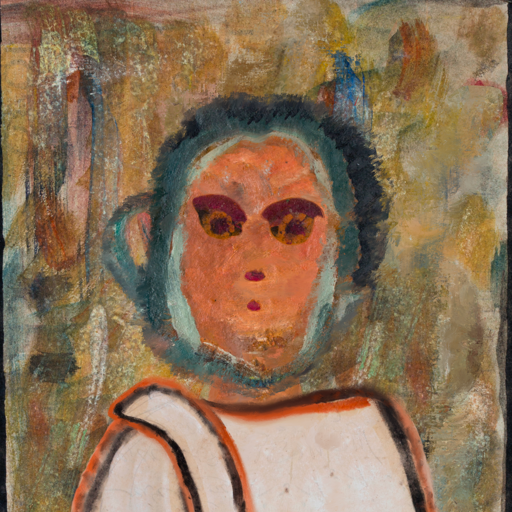
Background: Pipe, Head And Neck Front: Boggyland, Face Front: Doll, Bust: Roy_Bahadur, Hair Front: Boggyland, Head Accessory: Blank, Second Necklace: Blank, Necklace: Blank, Baby: Blank